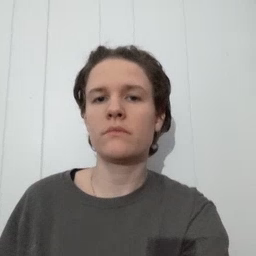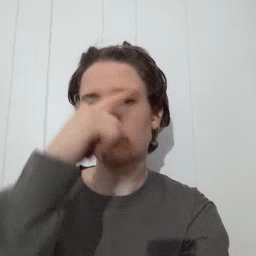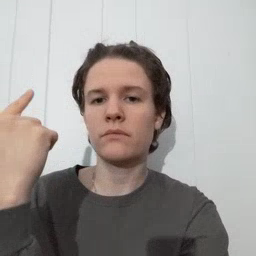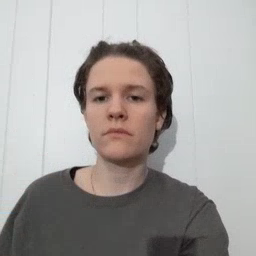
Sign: black